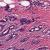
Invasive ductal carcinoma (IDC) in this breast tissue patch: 0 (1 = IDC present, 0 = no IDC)